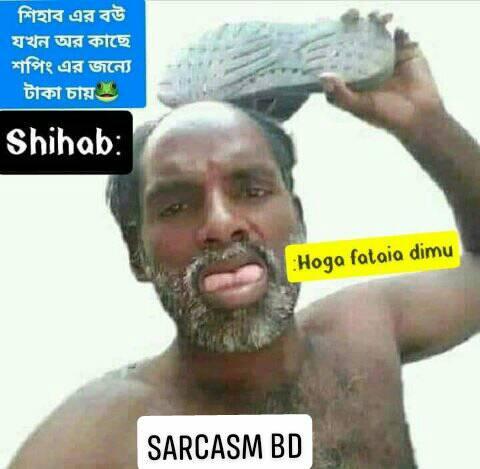
Caption: শিহাব এর বউ যখন অর কাছে শপিং এর জন্যে টাকা চায়     Shihab :    Hoga fataia dimu
Label: hate